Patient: sex M, age 78
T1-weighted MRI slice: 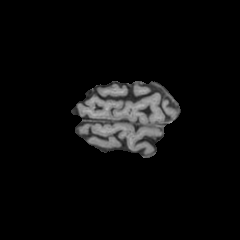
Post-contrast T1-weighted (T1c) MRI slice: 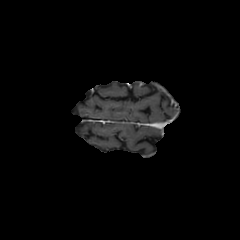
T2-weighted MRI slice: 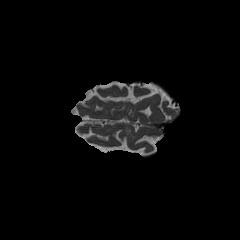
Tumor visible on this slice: no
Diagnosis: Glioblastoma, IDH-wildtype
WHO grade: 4